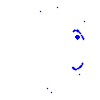
Particle: pion